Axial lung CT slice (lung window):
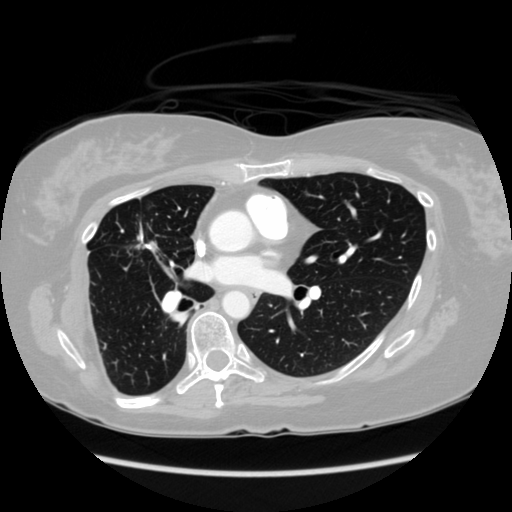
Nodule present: no